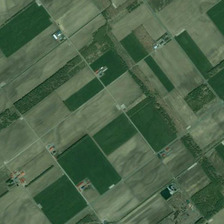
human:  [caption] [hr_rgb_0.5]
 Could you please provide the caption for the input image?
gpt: many pieces of farmlands are together .

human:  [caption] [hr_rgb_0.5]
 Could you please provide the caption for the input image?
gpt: many pieces of farmlands are together .

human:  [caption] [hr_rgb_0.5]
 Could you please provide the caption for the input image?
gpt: many pieces of farmlands are together .

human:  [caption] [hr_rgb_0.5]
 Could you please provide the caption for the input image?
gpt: many pieces of farmlands are together .

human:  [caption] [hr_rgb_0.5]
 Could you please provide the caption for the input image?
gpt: many pieces of farmlands are together .